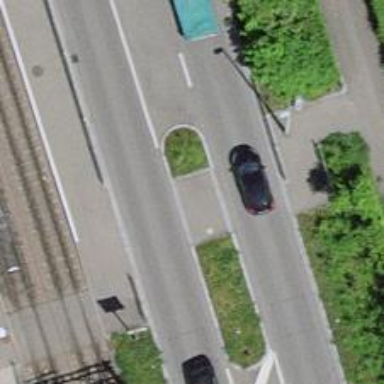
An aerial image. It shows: Unmarked crossing with pedestrian island.